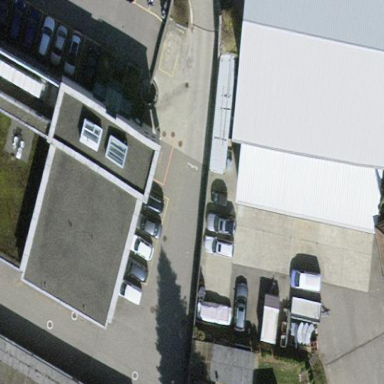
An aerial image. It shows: Building with flat roof.